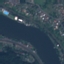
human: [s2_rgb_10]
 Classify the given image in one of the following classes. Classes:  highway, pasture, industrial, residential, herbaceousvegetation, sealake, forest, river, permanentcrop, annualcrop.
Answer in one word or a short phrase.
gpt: River